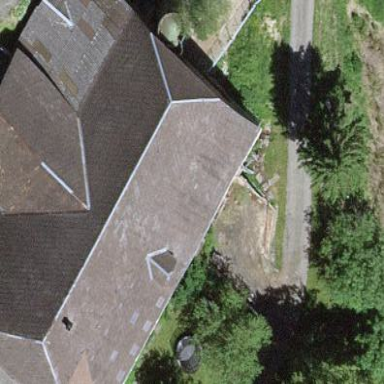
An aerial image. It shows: Farm building.